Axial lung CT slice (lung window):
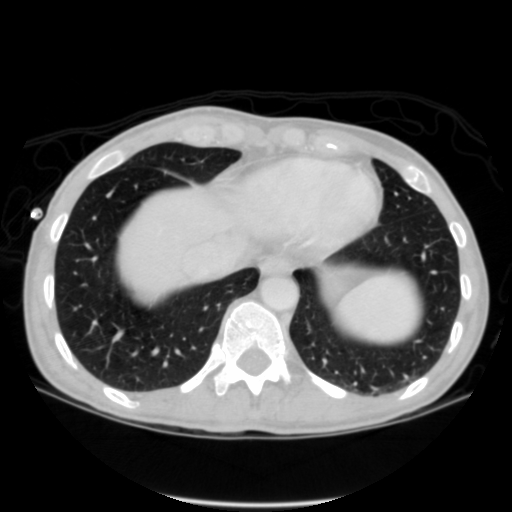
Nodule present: no